Field crop: maize
Growth stage: 1
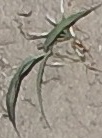
Species: sorghum